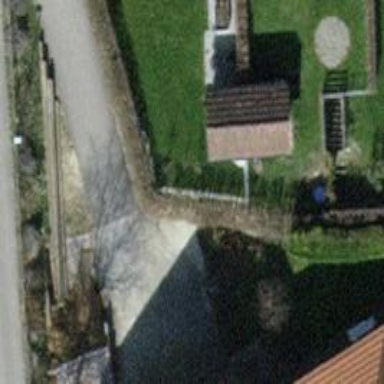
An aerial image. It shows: Hedge acting as barrier.